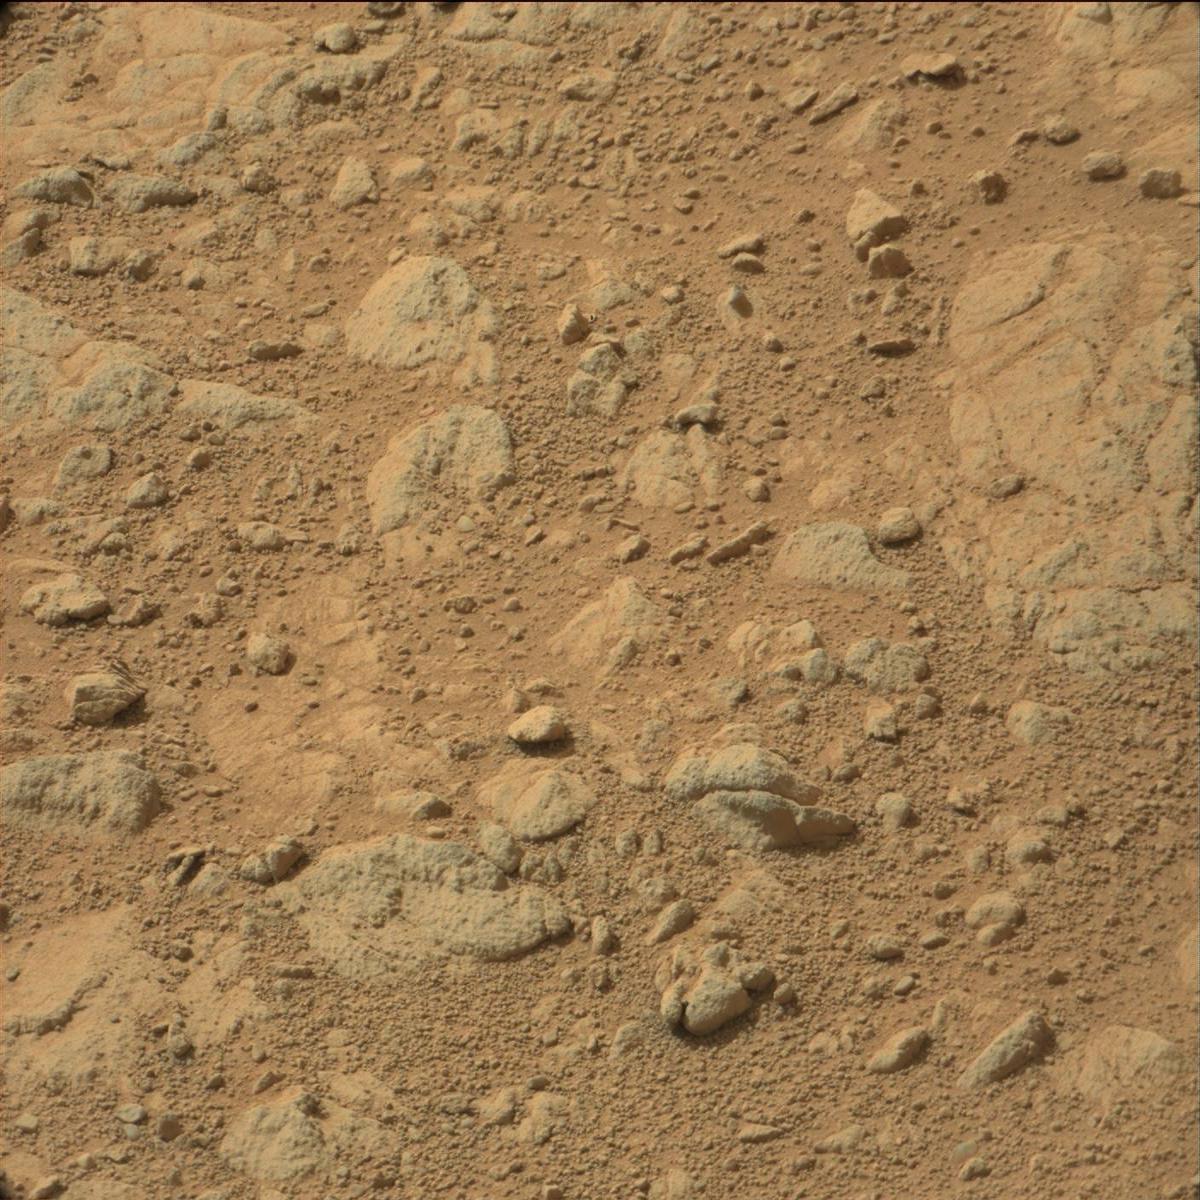
Terrain classes present: Bedrock, Sand / Soil